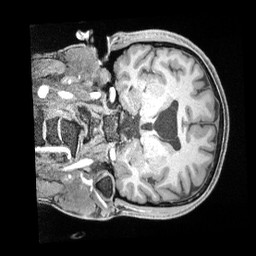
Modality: T1w
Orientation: coronal
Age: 34
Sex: male
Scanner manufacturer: siemens
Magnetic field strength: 3 T
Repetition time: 2 s
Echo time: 0.00211 s